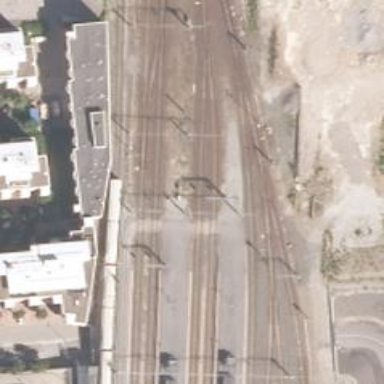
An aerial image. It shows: Railway crossing with saltire marking.